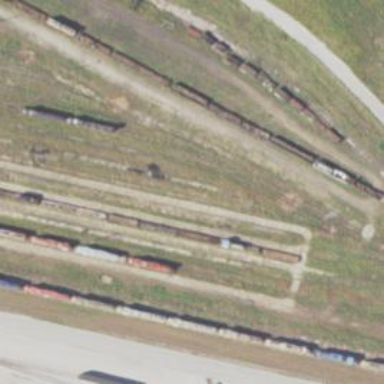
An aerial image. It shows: Railway spur service.